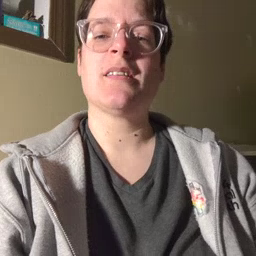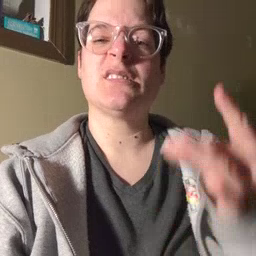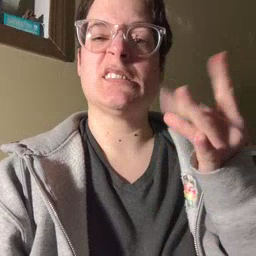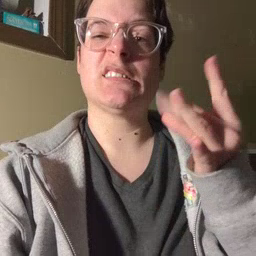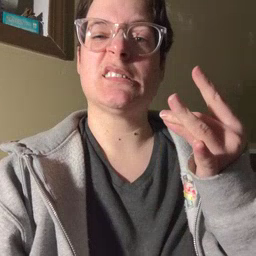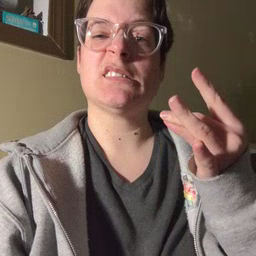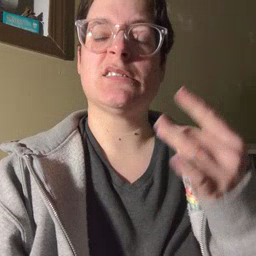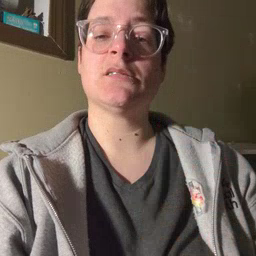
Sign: sticky